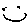
Label: smiley face